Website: bh-photo
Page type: address-validator
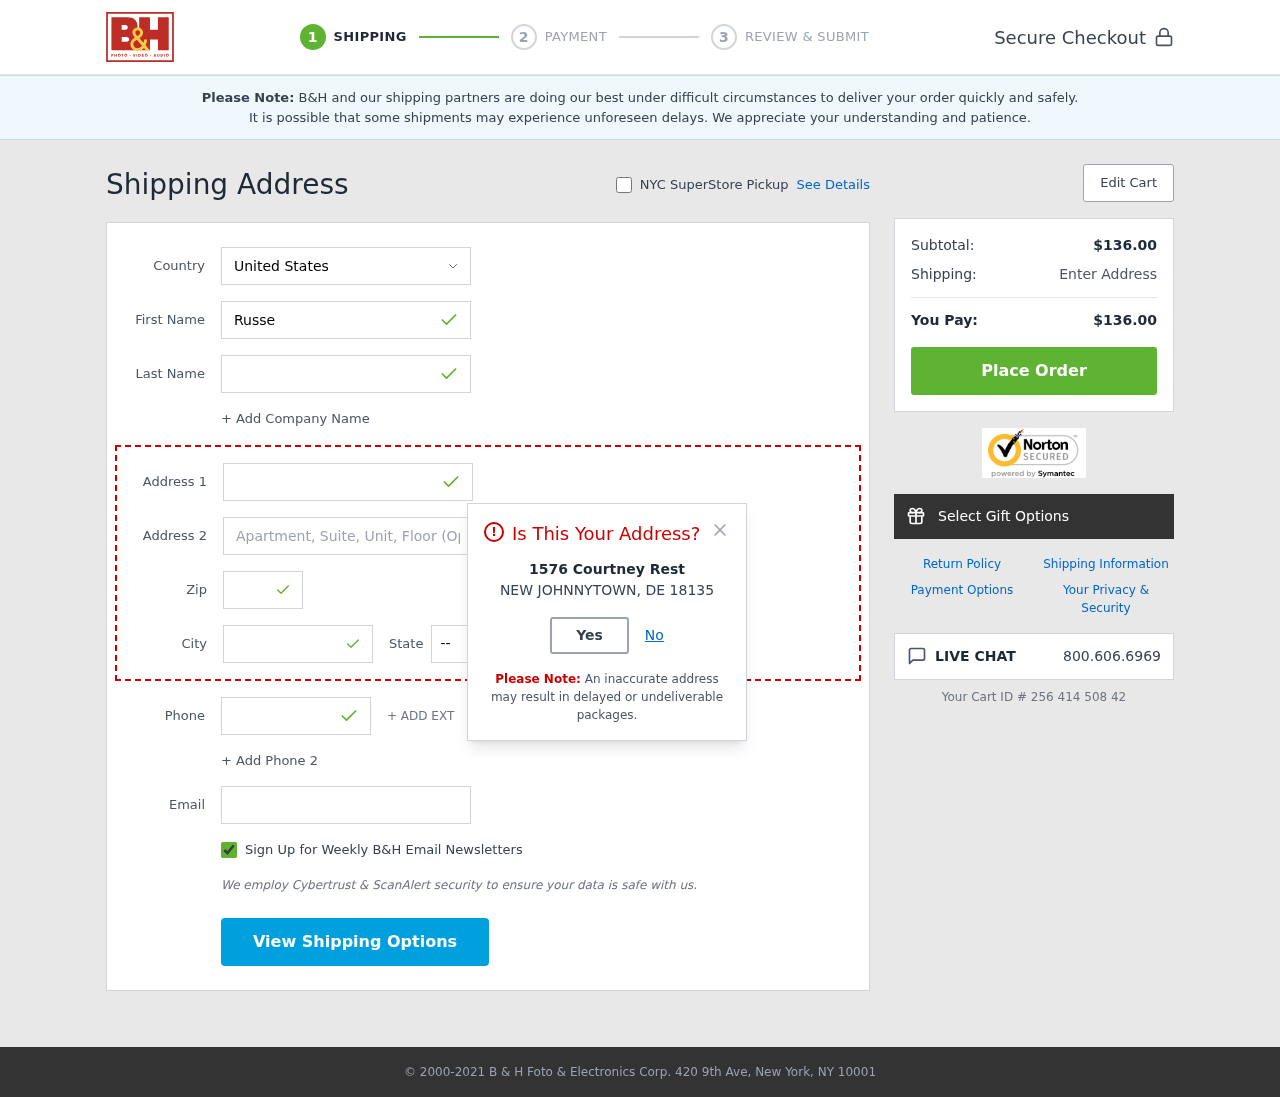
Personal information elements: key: PII_CITY
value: New Johnnytown
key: PII_COUNTRY
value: United States
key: PII_EMAIL
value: russell.henderson@hotmail.com
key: PII_FIRSTNAME
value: Russell
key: PII_LASTNAME
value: Henderson
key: PII_PHONE
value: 7145660029
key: PII_POSTCODE
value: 18135
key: PII_STATE_ABBR
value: DE
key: PII_STREET
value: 1576 Courtney Rest
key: PII_CITY_MODAL
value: NEW JOHNNYTOWN
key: PII_POSTCODE_FULL
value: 18135
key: PII_POSTCODE_NUMERIC
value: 18135
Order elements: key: ORDER_SUBTOTAL
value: $136.00
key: ORDER_TOTAL
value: $136.00
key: ORDER_ID
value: Your Cart ID # 256 414 508 42